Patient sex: F
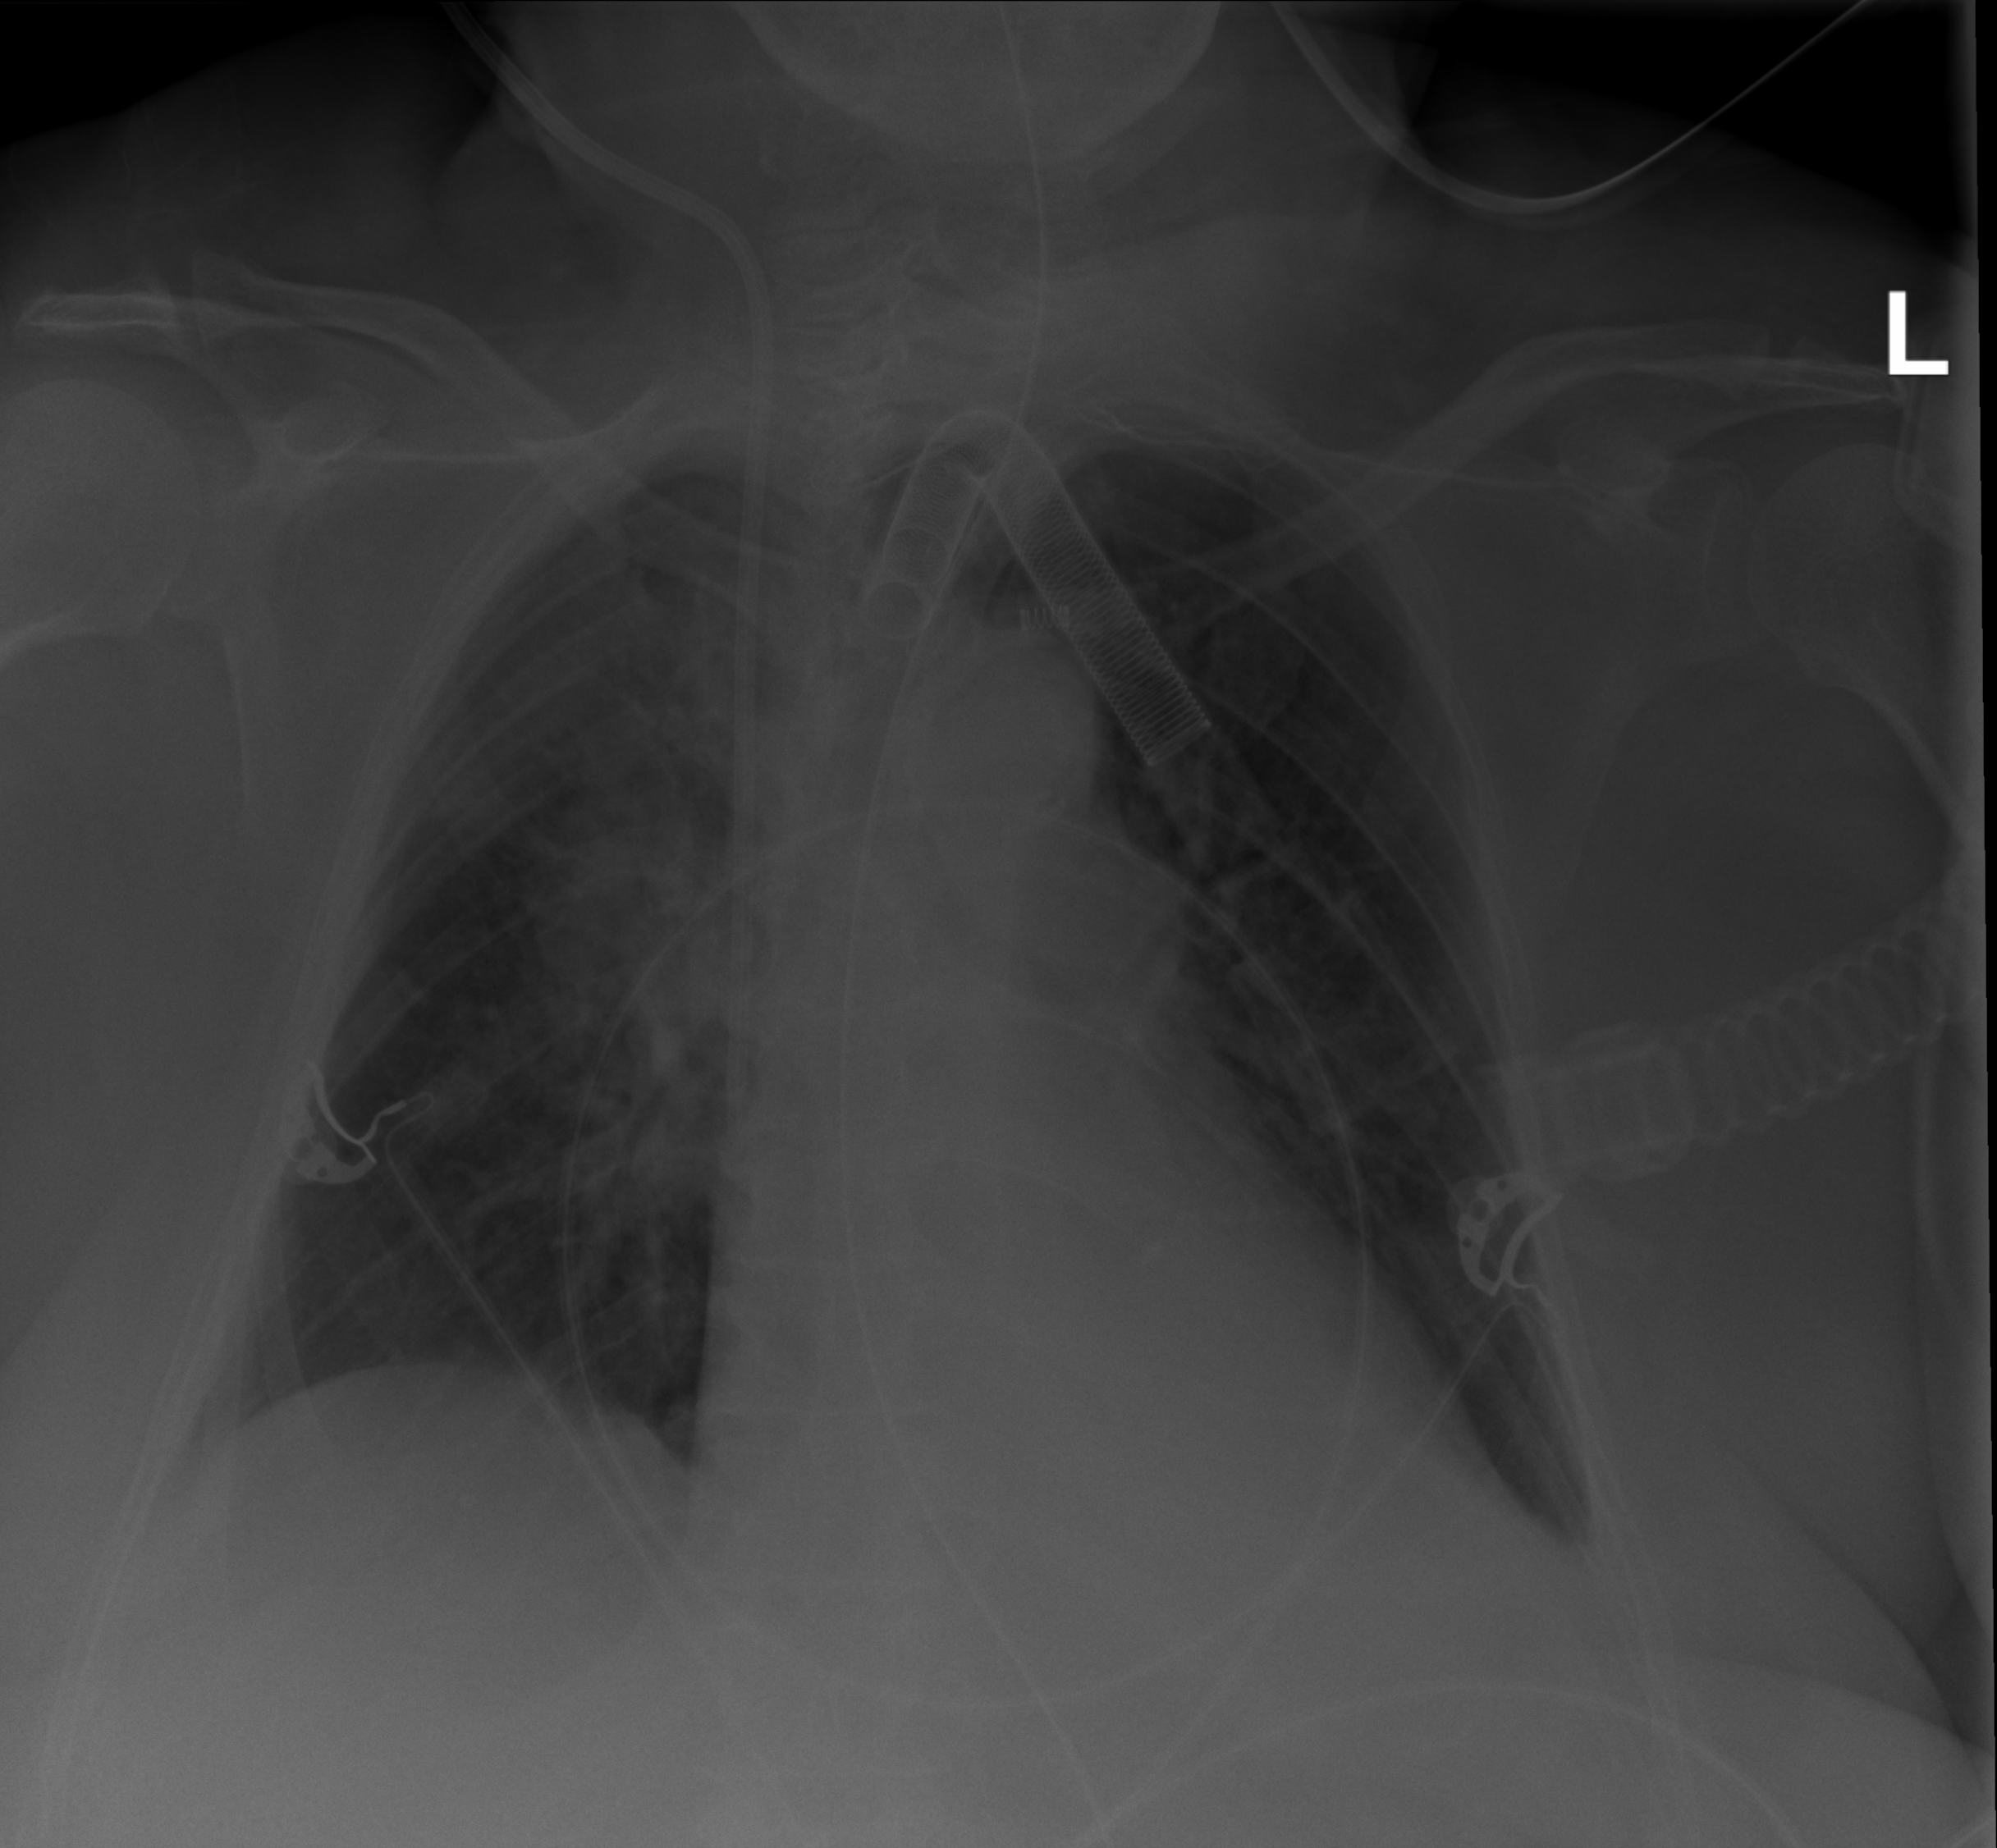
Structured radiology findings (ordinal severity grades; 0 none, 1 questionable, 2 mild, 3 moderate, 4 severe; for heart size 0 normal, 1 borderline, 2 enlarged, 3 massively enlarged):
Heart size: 1
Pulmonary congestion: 2
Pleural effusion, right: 1
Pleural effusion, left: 2
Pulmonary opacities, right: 2
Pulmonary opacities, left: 0
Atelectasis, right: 0
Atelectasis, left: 0